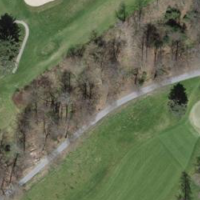
EUNIS habitat code: 53
Species observed at this site:
Teucrium scorodonia